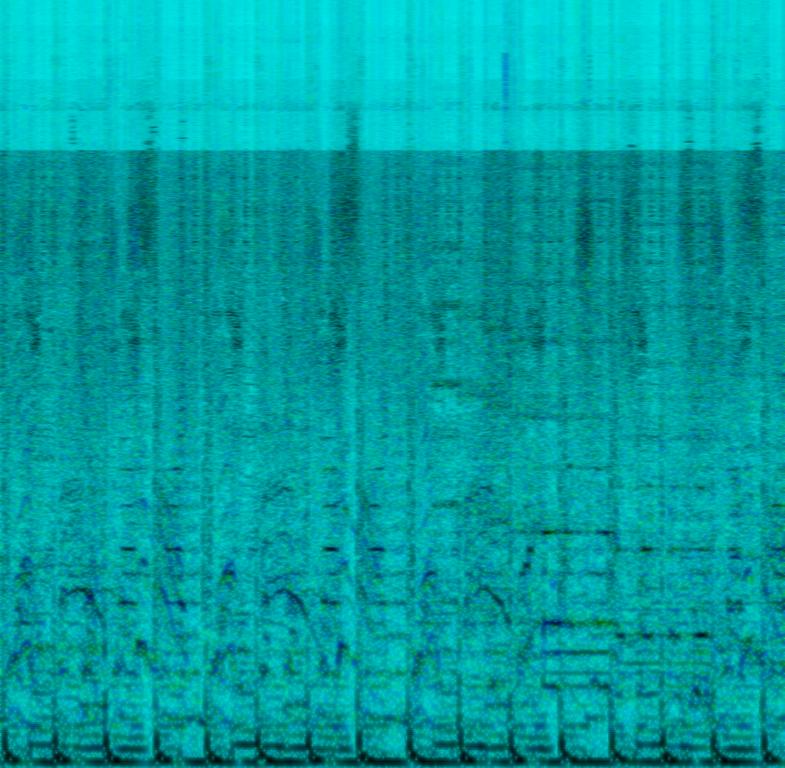
The low quality recording features an electro song that consists of passionate female vocals singing over punchy kick, synth melody, male chants, snappy claps, shimmering hi hats, followed by echoing flat male vocals. It sounds energetic and exciting.